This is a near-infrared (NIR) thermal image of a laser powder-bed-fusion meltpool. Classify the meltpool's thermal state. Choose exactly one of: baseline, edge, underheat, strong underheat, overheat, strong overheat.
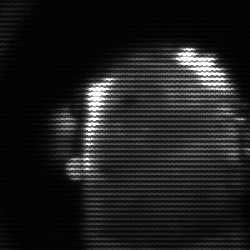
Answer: baseline